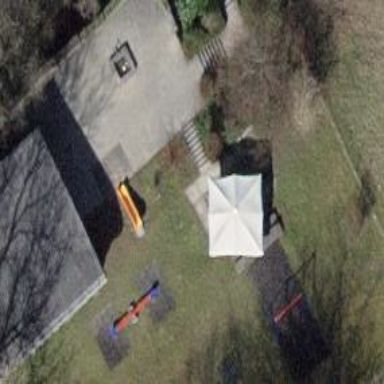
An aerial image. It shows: Playground area for leisure activities on the land.